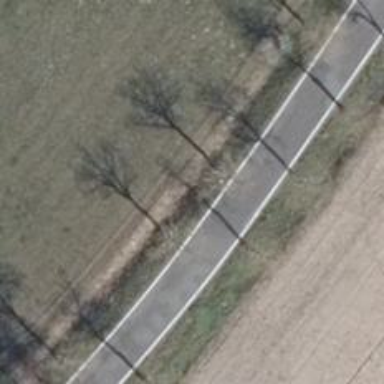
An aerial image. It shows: Row of trees in natural setting.